Sex: M
Age: 75
Scanner: Prisma
Primary tumour origin: Unverified
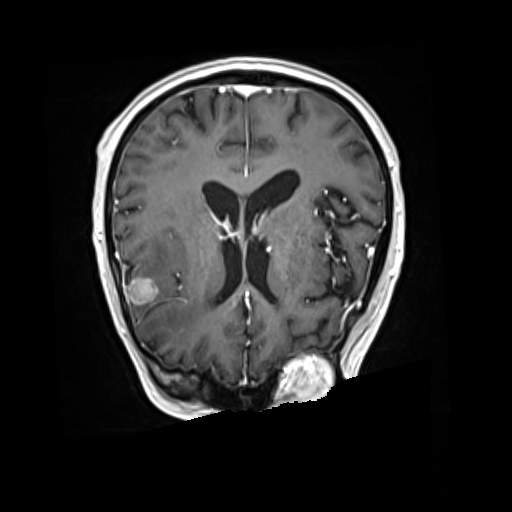
Segmented lesion volume (cc): 2.241
Number of lesion components: 1